Interaction volume radius: 5 \u00c5
Interaction volume height: 20 \u00c5
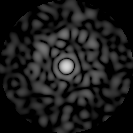
Disorder parameter: 0.8458